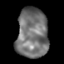
Tissue: skin
Cell type: Epithelial cells
Senescence score: 0.1746
Nuclear area (px): 1521
Mean DAPI intensity: 116.911